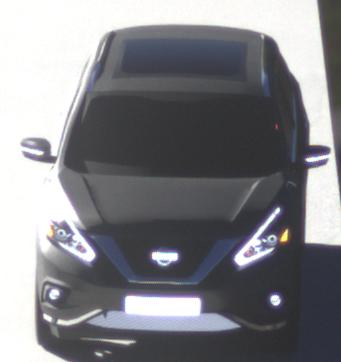
Make: Nissan
Model: Murano
Detailed model: Gen. 3 Z52
Model produced from: 2015
Doors: 5
Color: gray
Road condition: dry road
Daytime: morning or afternoon
Contrast: high contrast